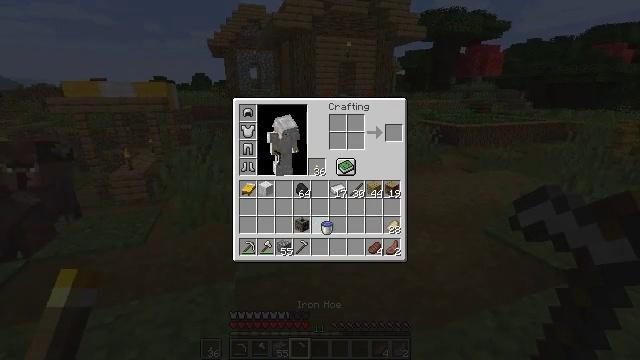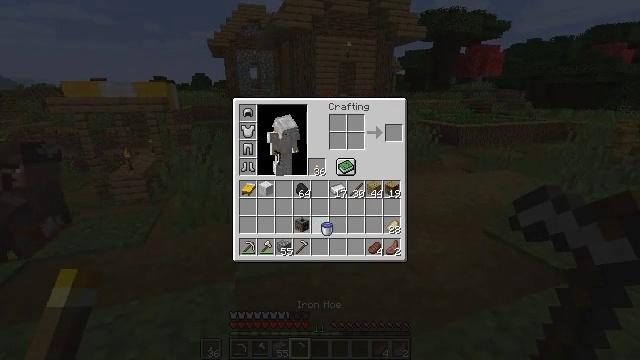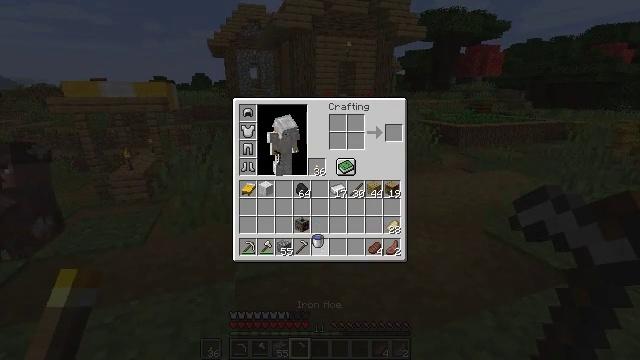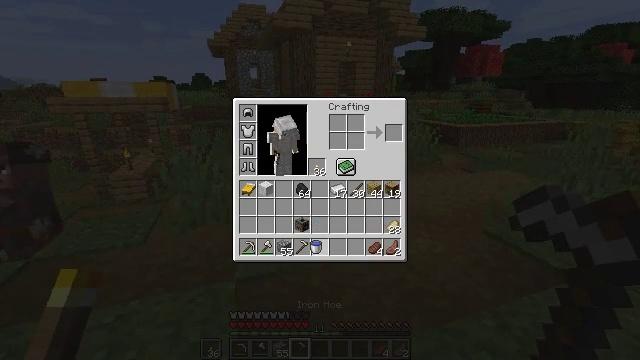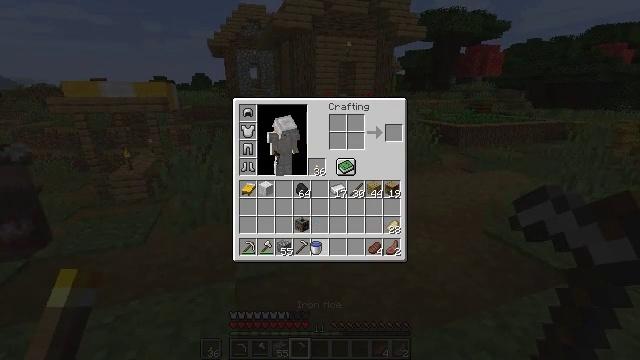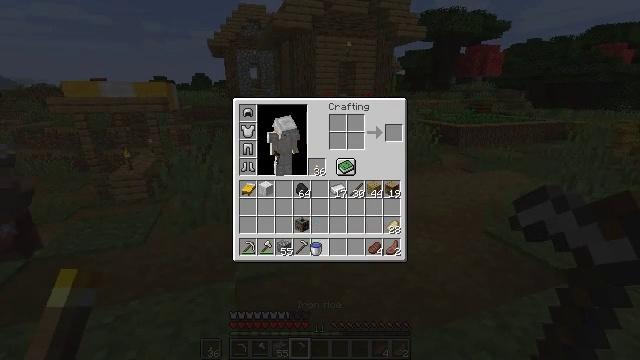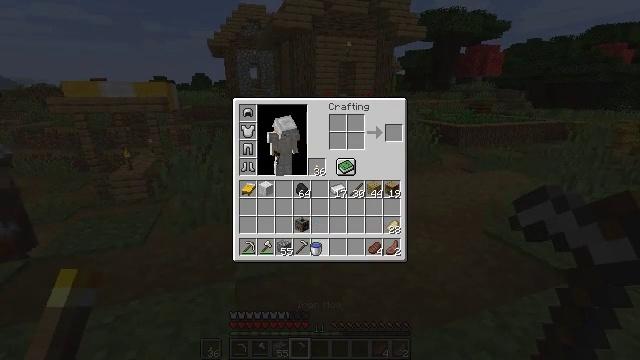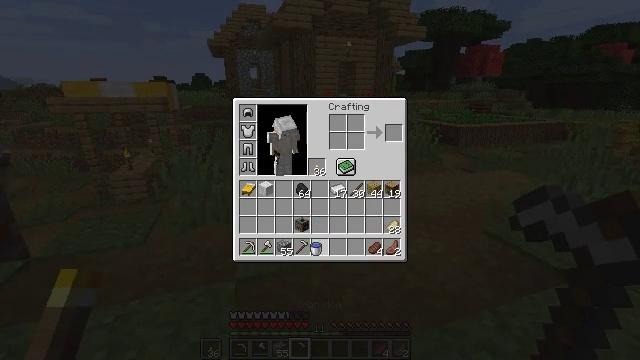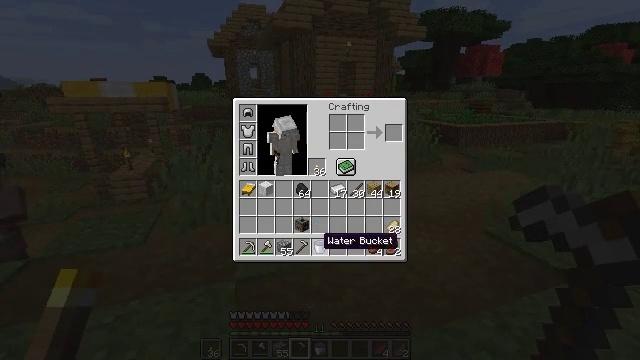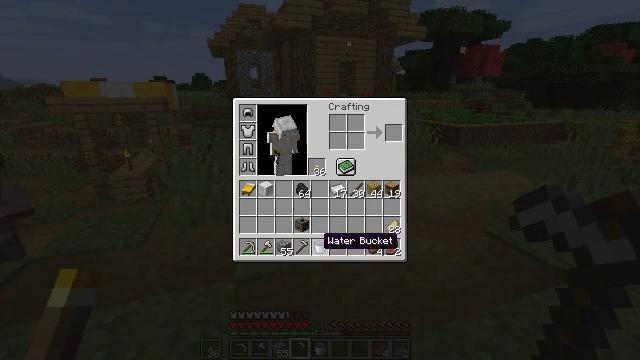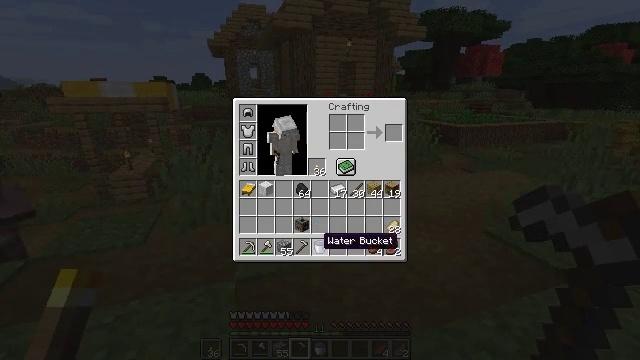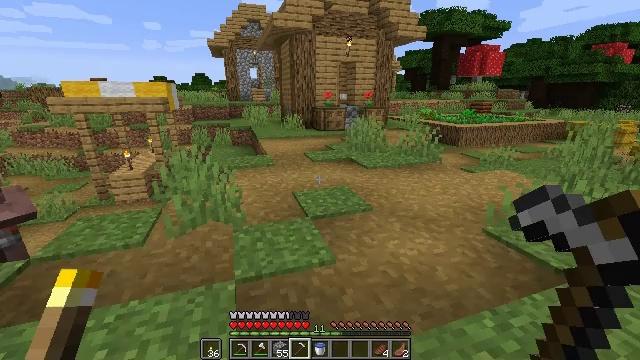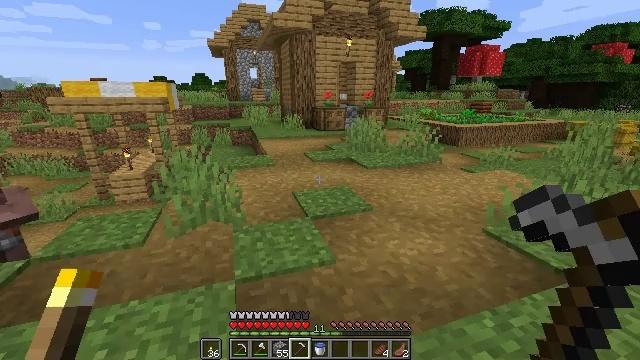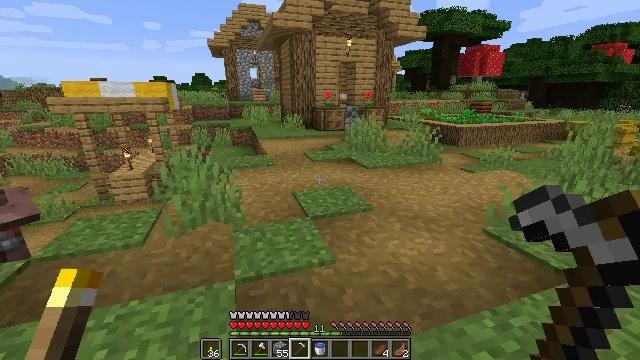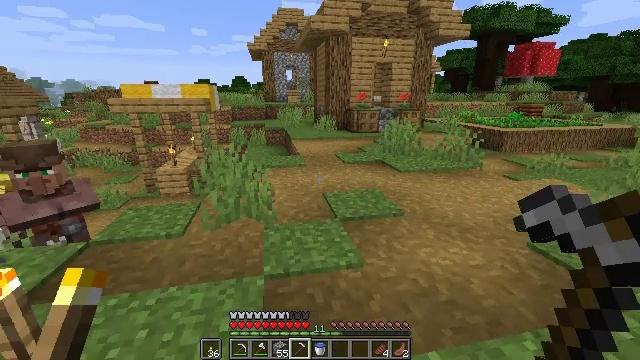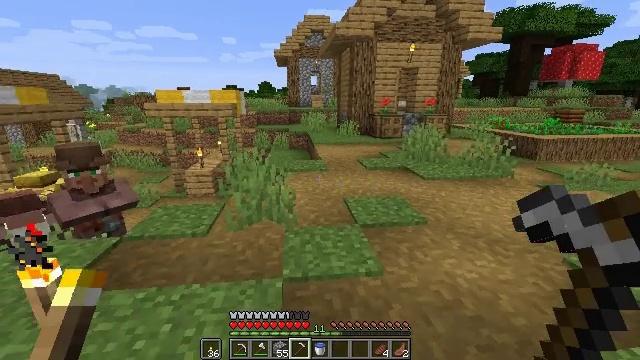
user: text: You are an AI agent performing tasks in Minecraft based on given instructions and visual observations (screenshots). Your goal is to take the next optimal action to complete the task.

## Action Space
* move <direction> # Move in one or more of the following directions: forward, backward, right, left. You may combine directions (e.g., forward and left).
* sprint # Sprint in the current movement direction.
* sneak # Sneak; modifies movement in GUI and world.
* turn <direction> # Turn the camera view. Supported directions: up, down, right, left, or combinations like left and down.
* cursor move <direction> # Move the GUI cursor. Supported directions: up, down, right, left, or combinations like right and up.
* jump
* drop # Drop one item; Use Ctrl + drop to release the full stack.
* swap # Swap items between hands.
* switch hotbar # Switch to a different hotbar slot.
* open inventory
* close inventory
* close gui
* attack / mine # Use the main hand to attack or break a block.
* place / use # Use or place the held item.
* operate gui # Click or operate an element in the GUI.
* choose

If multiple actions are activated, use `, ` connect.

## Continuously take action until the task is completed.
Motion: motion action
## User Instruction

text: Harvest hay blocks from the village.
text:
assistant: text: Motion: operate gui
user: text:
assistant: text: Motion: cursor move left and down
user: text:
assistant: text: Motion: no_op
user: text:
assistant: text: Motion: no_op
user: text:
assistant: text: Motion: no_op
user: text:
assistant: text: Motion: operate gui
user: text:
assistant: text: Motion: operate gui
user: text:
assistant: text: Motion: no_op
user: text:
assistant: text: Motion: no_op
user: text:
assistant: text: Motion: no_op
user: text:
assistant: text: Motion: no_op
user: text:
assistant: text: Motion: no_op
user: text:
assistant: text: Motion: no_op
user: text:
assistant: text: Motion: turn left
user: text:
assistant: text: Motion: turn left and up
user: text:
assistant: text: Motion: turn right and up
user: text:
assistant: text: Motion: move forward, turn right and up
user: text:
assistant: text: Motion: move forward
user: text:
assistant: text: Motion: move forward, sprint
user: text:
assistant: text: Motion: move forward, sprint
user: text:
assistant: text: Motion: move forward, sprint
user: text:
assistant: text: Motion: move forward, sprint
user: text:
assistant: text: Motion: move forward, sprint
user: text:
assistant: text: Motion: move forward, sprint, turn left
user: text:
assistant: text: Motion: move forward, sprint, turn left and down, jump
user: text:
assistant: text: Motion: move forward, sprint, turn left, jump
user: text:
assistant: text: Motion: move forward, sprint, turn left, jump
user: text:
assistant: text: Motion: move forward, sprint, jump
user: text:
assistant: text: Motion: move forward, sprint, turn right, jump
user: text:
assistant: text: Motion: move forward, sprint, jump